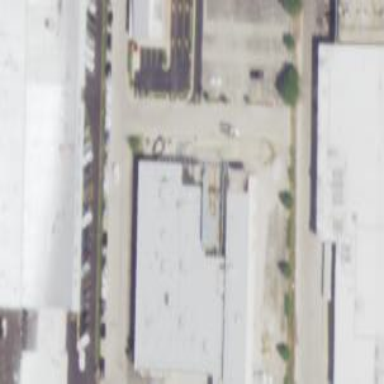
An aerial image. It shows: Retail building with fitness center on the premises.